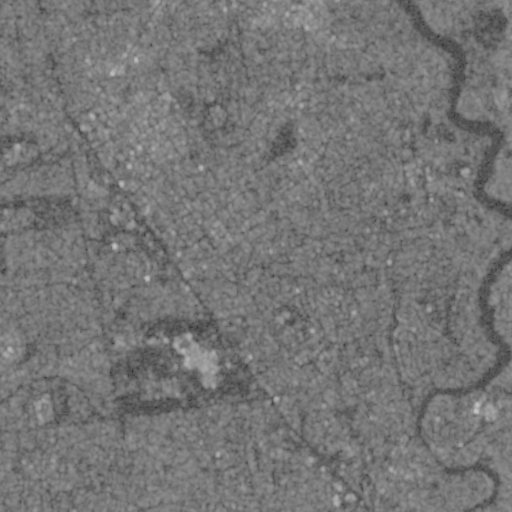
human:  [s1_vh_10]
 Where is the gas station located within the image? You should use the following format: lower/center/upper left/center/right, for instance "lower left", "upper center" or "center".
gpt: The gas station is located in the upper left of the image.
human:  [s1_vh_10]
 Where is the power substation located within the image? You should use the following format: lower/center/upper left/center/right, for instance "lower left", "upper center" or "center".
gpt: The power substation is located in the upper center of the image.
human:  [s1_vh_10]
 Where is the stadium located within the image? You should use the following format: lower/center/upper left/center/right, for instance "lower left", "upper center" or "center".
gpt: The stadium is located in the upper center of the image.
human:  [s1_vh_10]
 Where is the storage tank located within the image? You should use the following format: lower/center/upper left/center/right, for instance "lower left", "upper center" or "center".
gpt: The storage tank is located in the lower left of the image.
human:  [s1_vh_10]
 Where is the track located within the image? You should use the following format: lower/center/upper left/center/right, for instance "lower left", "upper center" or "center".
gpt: The track is located in the upper center of the image.
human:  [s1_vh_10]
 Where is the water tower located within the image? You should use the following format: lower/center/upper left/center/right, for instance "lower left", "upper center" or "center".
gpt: The water tower is located in the center of the image.
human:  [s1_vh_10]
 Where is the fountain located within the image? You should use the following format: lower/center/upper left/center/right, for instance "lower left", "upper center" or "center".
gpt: The fountain is located in the upper right of the image.
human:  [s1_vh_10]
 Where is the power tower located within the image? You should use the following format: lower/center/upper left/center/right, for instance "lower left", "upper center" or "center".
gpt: There is no power tower in the image.

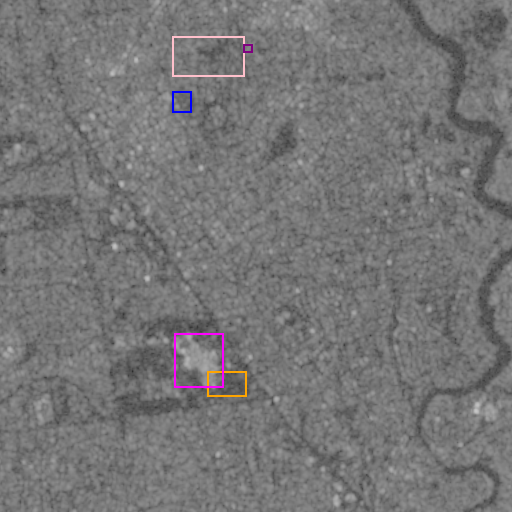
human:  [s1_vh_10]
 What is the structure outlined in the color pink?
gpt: The structure outlined in pink is a park.
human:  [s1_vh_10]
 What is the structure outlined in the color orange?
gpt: The structure outlined in orange is a parking lot.
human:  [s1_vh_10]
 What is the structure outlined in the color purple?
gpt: The structure outlined in purple is a power substation.
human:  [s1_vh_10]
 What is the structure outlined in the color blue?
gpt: The structure outlined in blue is a stadium.
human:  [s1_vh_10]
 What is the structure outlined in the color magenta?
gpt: The structure outlined in magenta is a building.
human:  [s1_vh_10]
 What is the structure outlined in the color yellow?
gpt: There is no yellow outline.